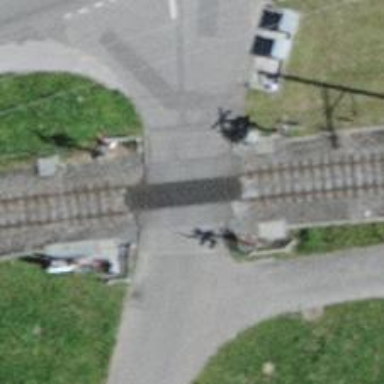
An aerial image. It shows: Level railway crossing with lights and barriers.